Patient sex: F
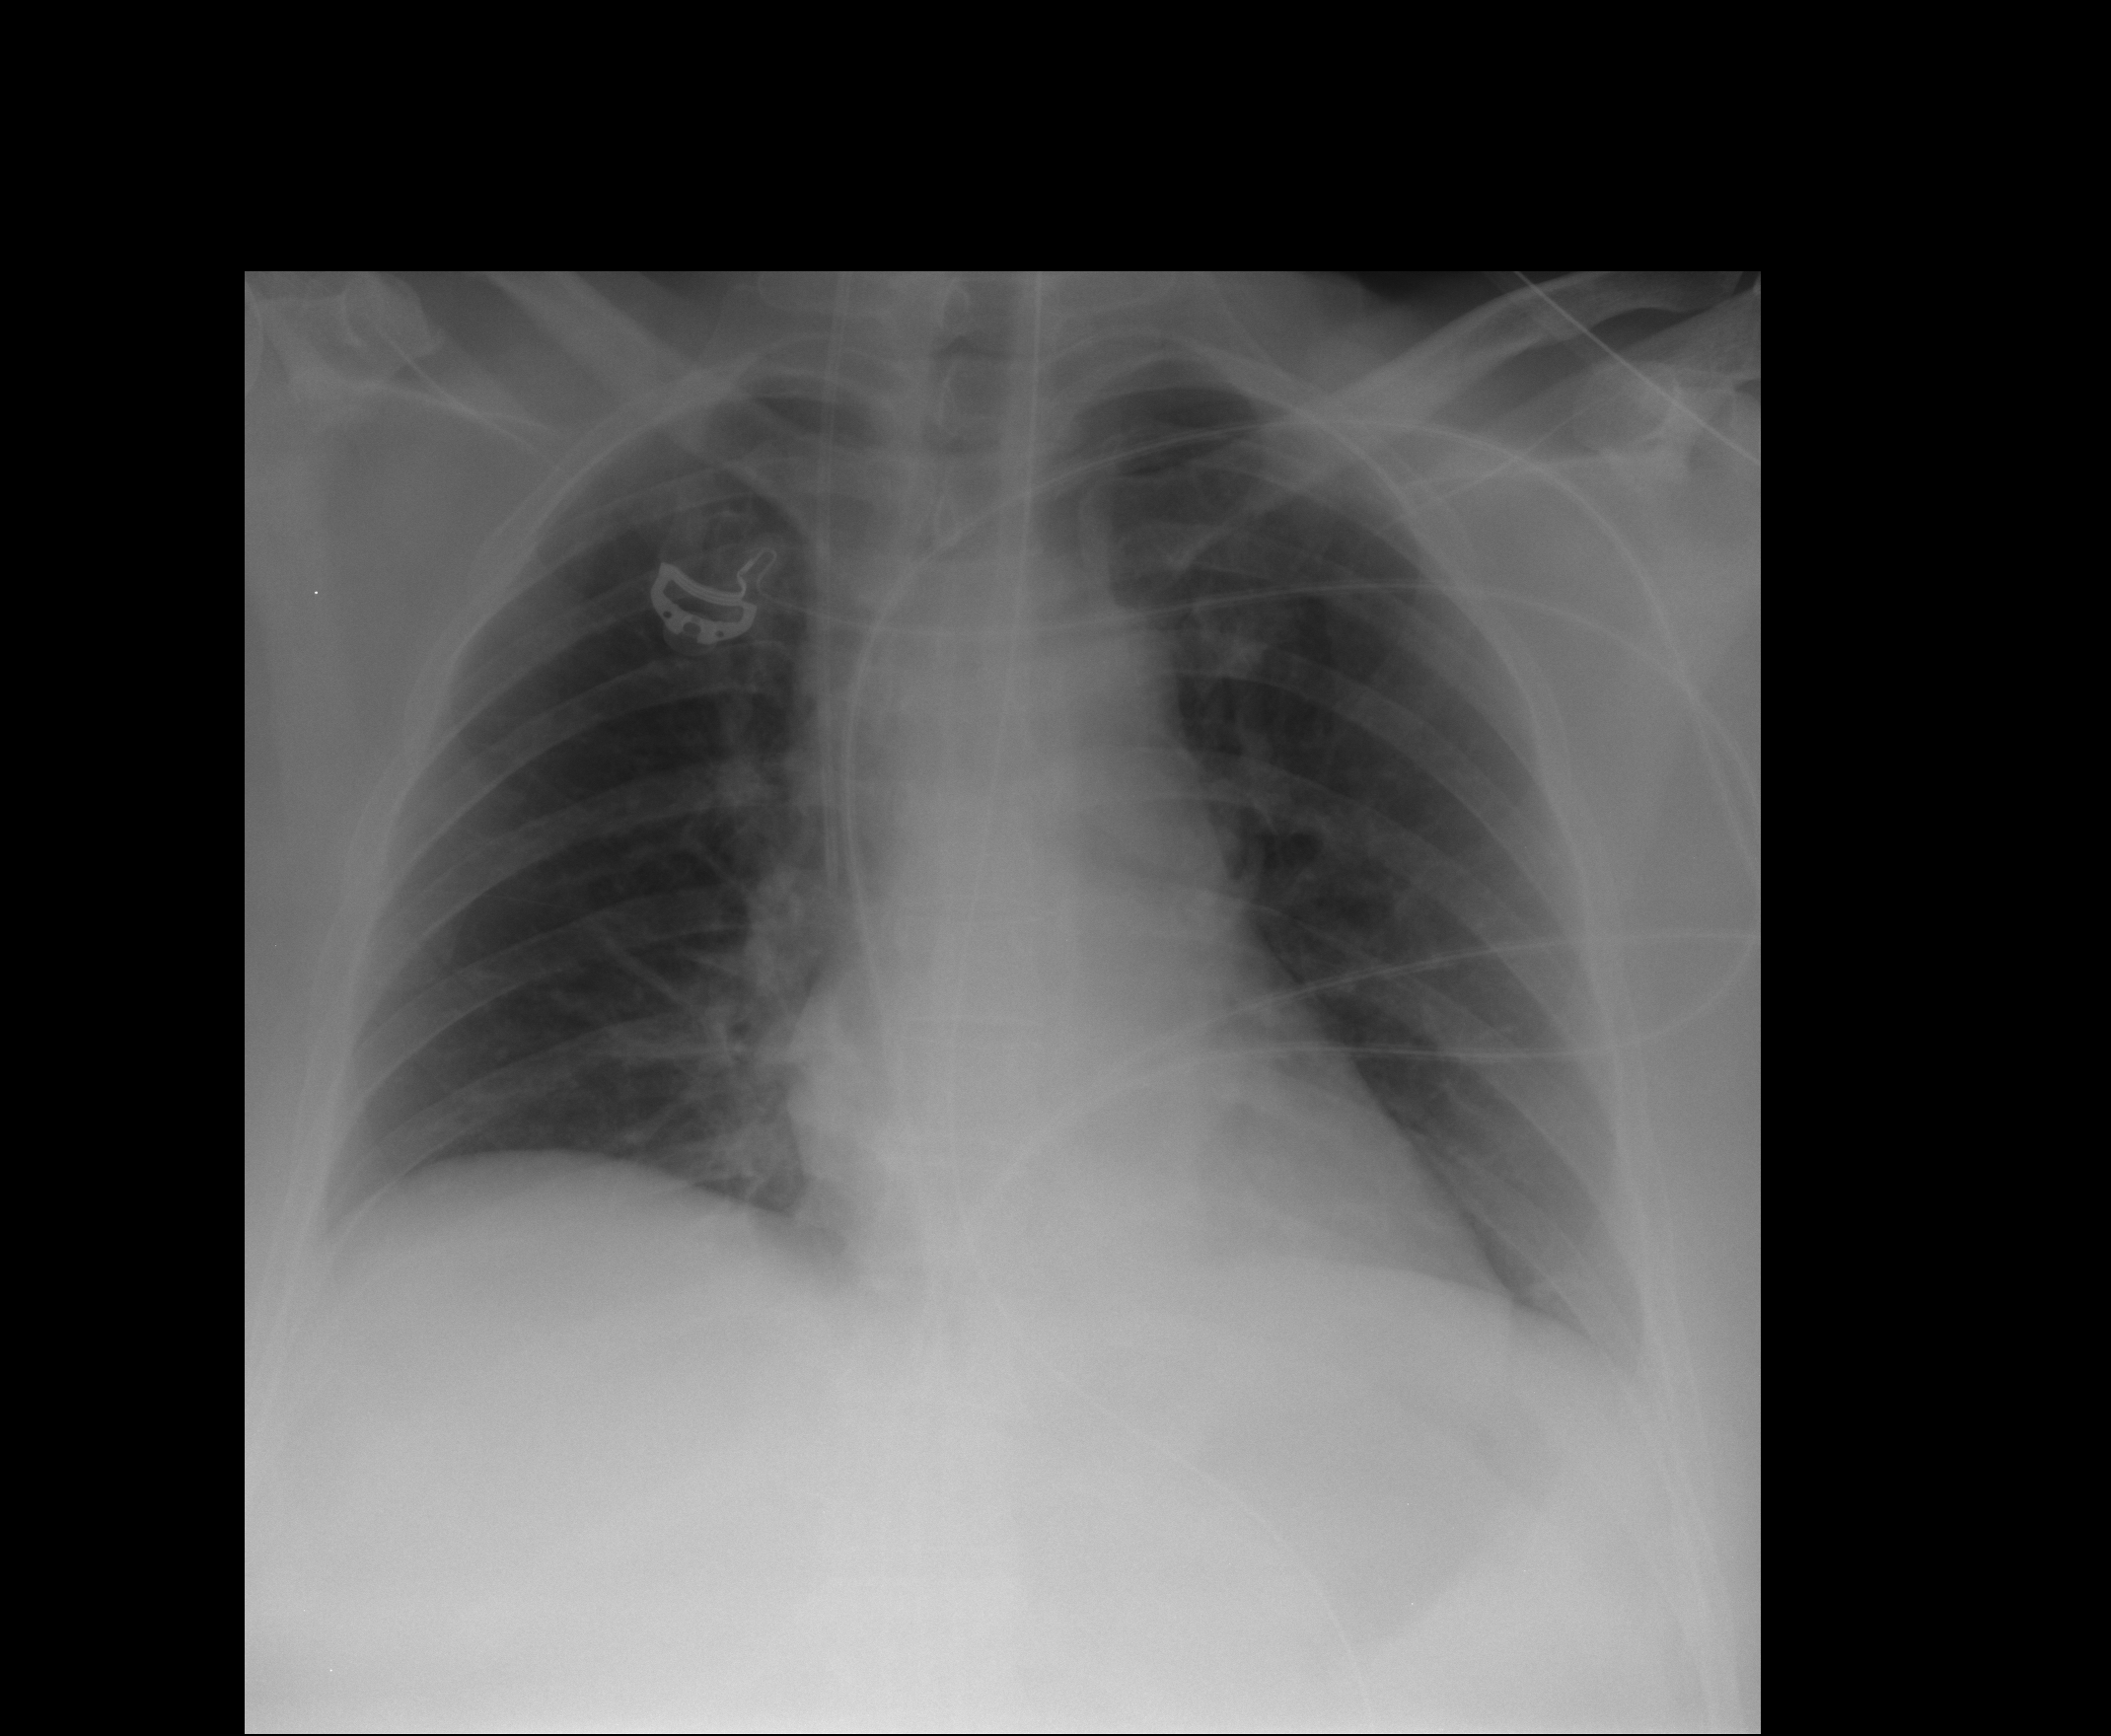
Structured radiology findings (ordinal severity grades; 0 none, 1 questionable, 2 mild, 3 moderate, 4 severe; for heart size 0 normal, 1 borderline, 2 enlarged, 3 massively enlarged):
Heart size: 0
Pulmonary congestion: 2
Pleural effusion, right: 0
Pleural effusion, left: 2
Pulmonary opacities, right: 0
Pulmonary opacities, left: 0
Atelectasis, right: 2
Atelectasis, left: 2